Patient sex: M
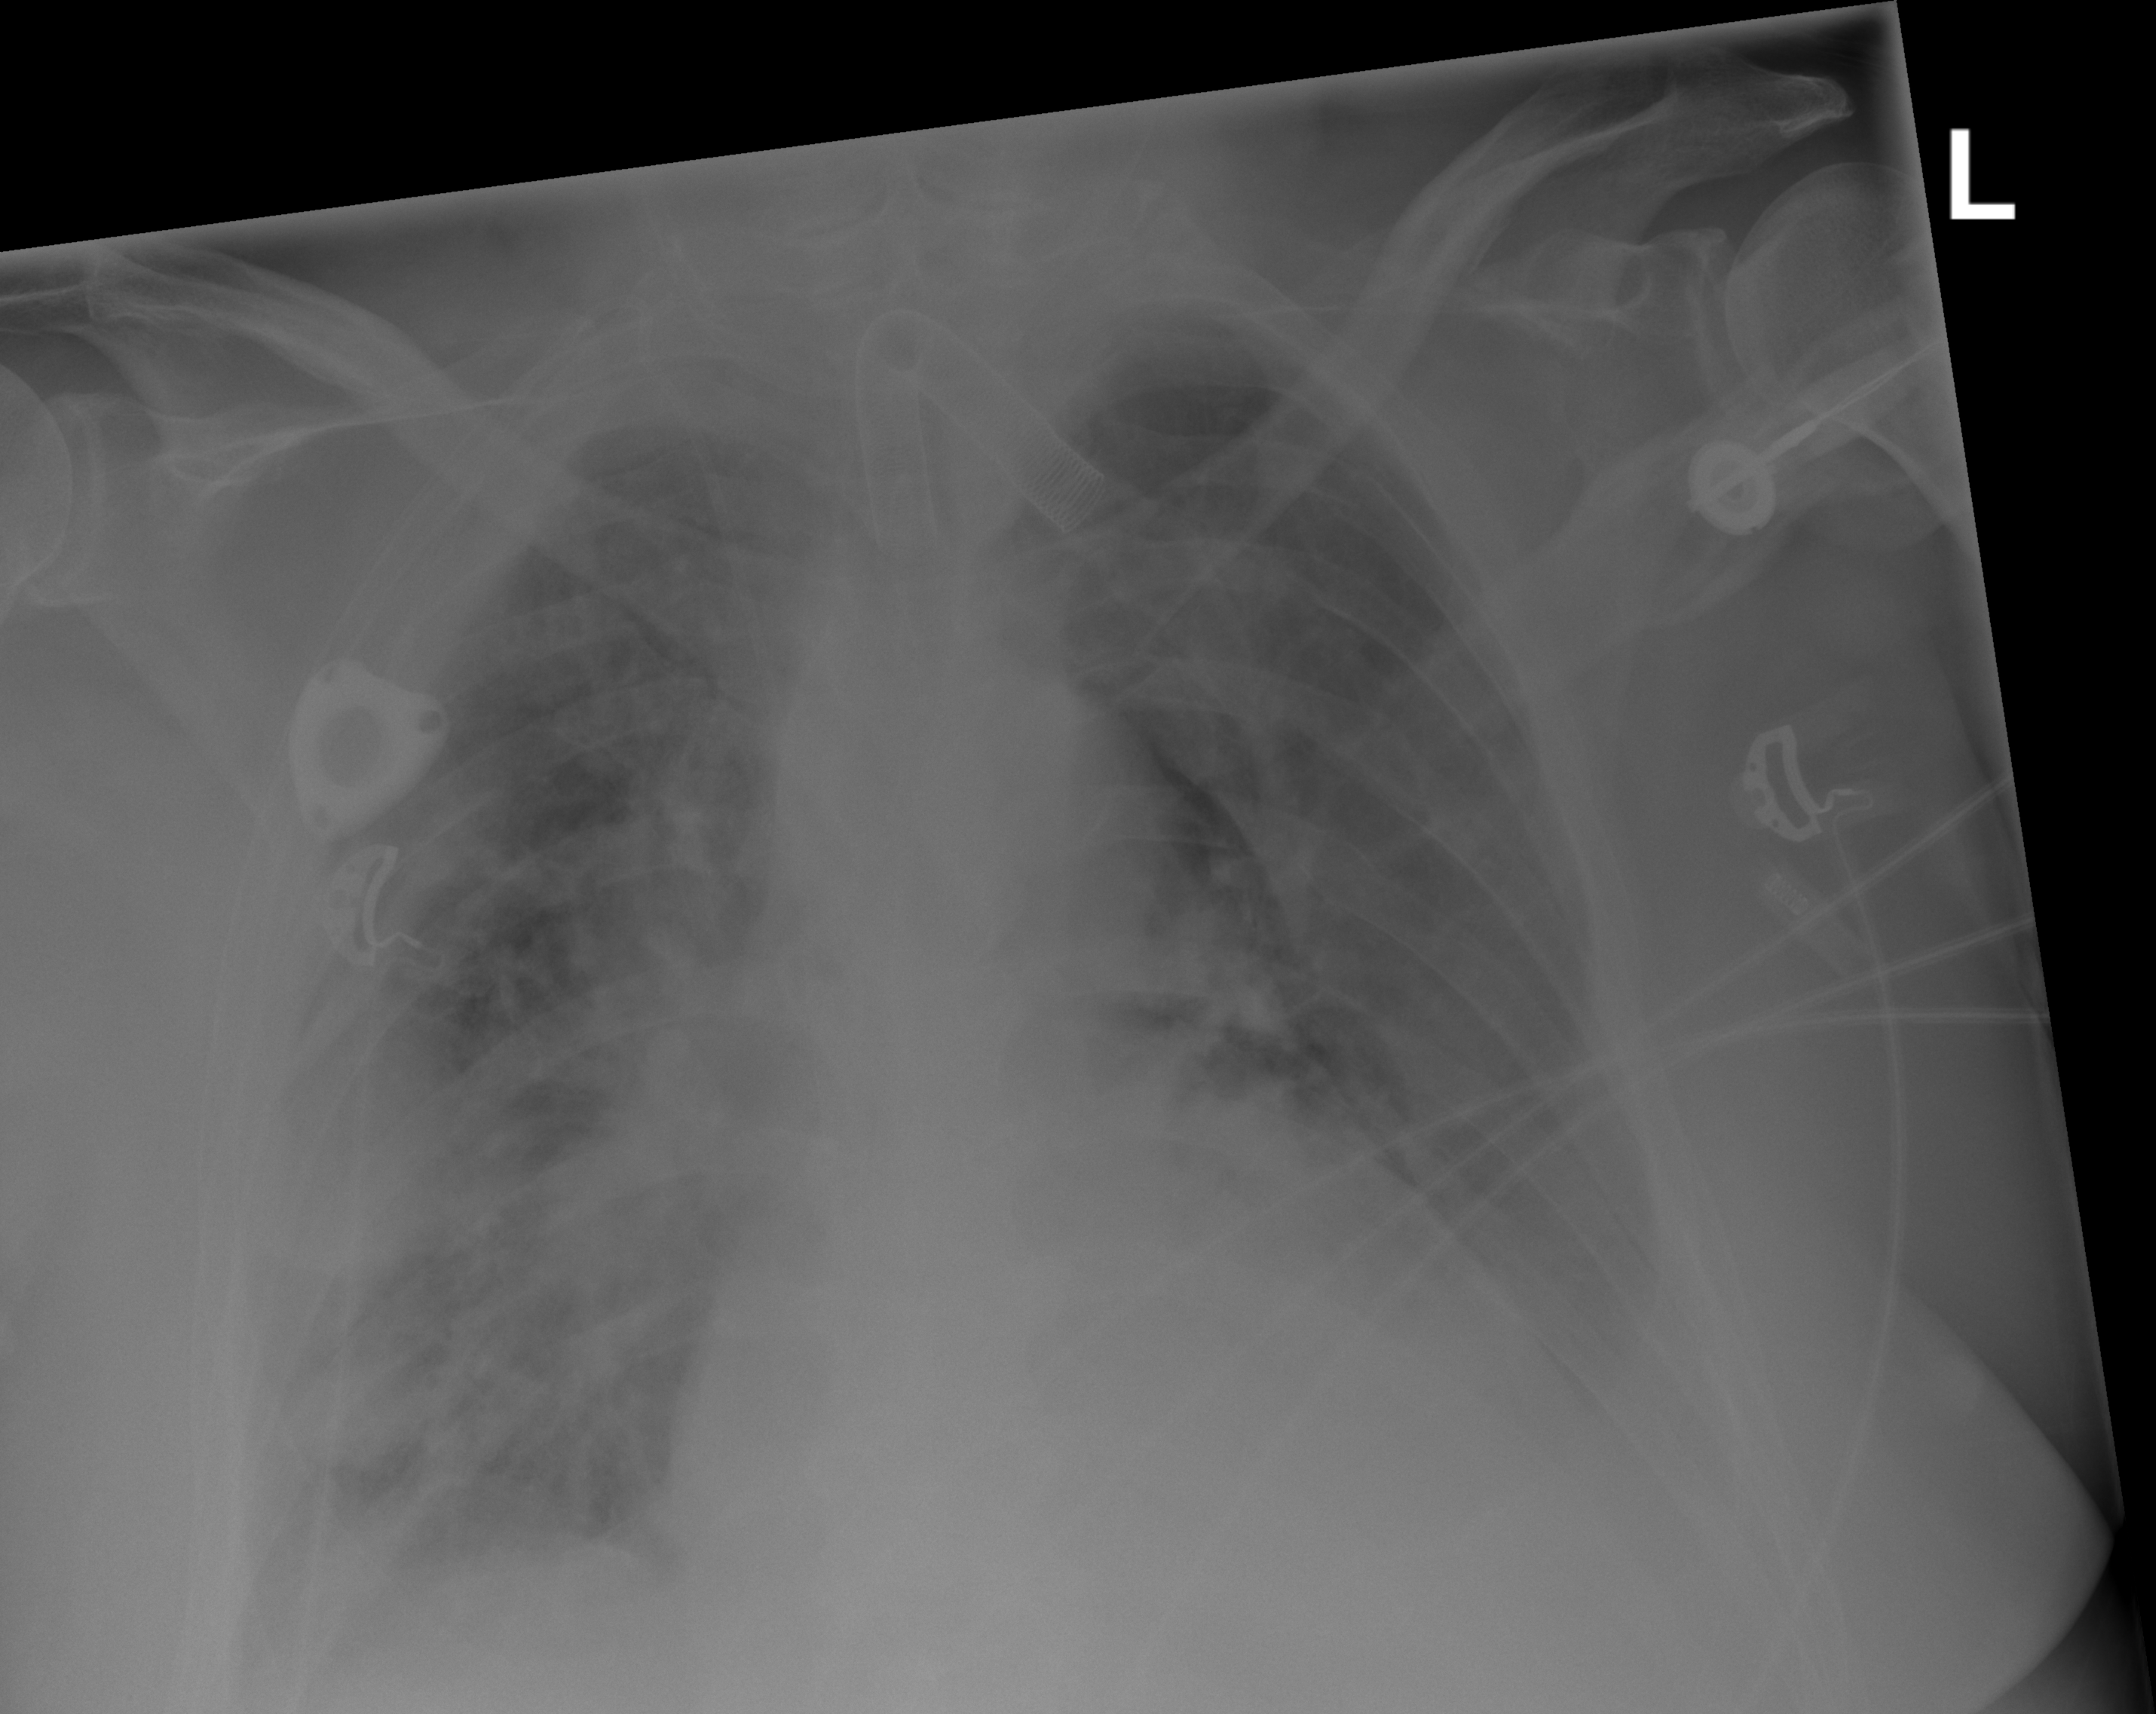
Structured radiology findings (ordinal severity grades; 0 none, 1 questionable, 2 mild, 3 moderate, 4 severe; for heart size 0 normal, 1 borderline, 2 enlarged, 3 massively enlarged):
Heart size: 2
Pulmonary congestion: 0
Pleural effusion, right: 2
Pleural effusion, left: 2
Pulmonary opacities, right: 3
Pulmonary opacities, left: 0
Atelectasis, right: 3
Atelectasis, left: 2